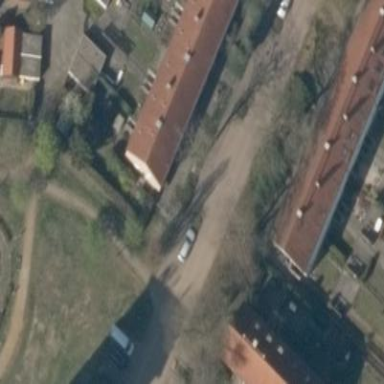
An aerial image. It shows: Residential building.